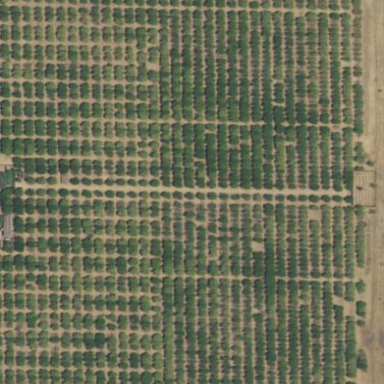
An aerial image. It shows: Orange orchard with beautiful orange trees.